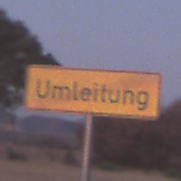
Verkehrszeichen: EndeDerUmleitungsankuendigung
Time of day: SunriseSunset
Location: Outdoor (Nature)
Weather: Clear
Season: NotSpecified
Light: Natural